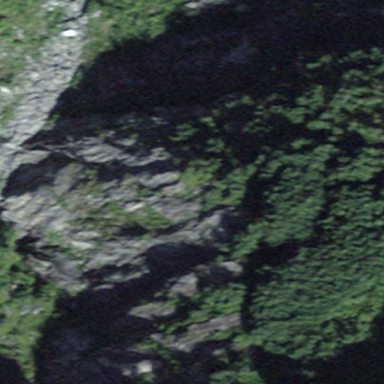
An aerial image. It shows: Natural scree.